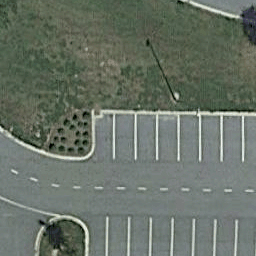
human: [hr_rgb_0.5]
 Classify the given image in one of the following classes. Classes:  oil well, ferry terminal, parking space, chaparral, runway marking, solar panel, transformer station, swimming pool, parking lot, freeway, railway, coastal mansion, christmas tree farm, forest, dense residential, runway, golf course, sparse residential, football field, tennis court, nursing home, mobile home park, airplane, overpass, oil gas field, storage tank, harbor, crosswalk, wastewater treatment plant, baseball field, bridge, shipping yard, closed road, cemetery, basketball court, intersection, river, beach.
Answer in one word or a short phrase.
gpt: parking space